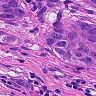
Metastatic tissue present: yes